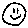
Label: smiley face